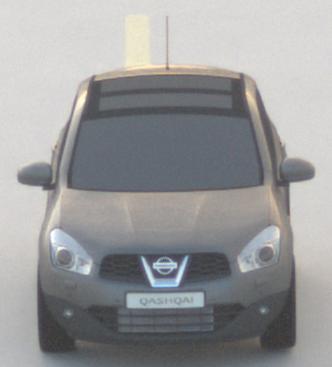
Make: Nissan
Model: Qashqai 1.6
Detailed model: Qashqai (J10)
Model produced from: 2010/03
Model produced until: 2010/08
Doors: 5
Color: gray
Road condition: dry road
Daytime: sunrise or sunset
Contrast: medium contrast